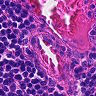
Metastatic tissue present: no